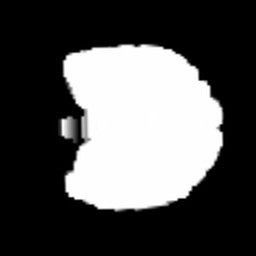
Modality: FA
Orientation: coronal
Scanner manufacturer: siemens
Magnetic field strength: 3 T
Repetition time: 3.6 s
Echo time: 0.092 s